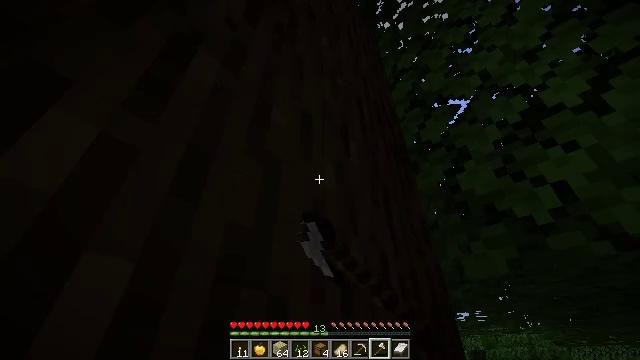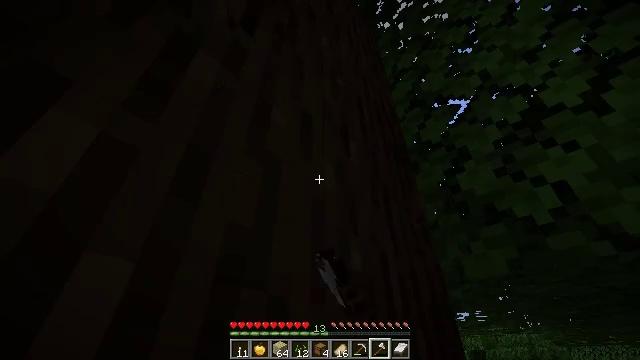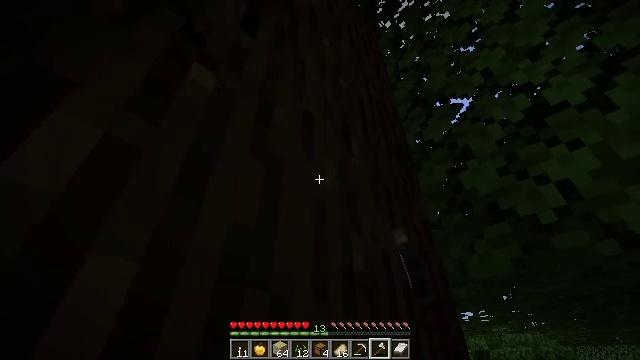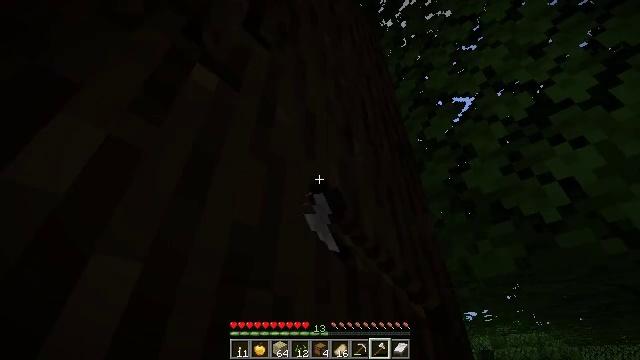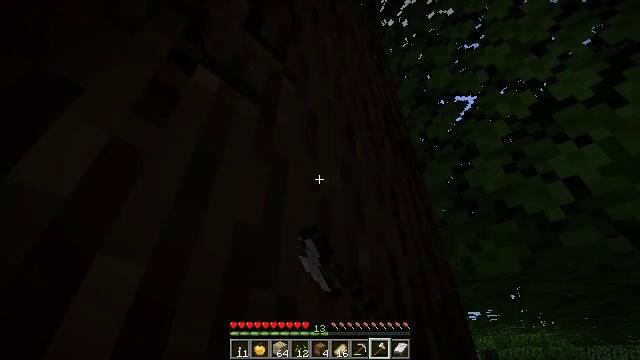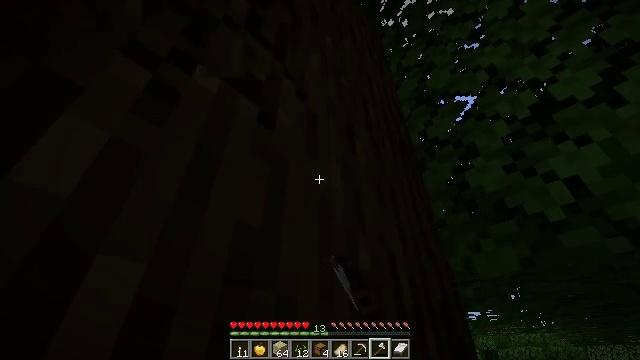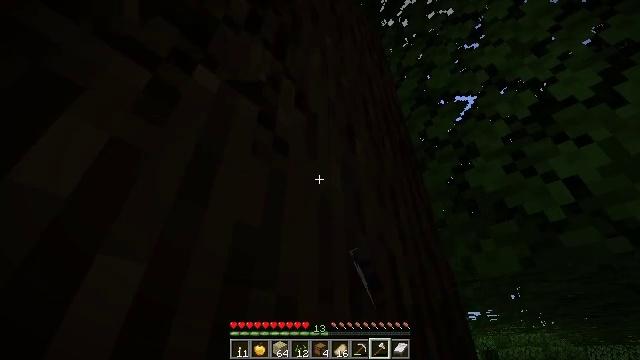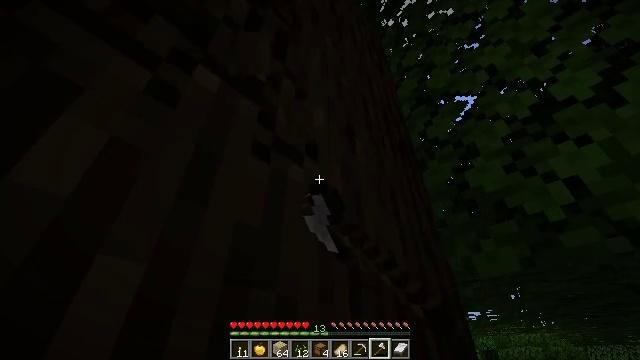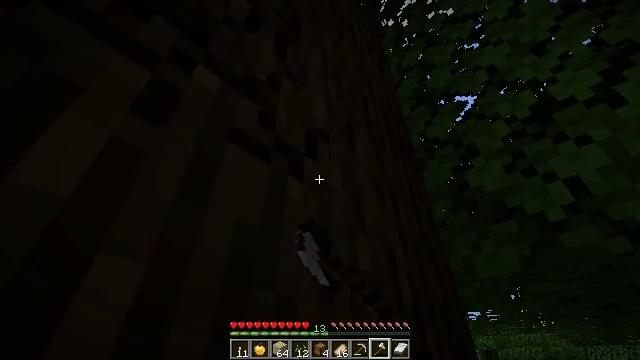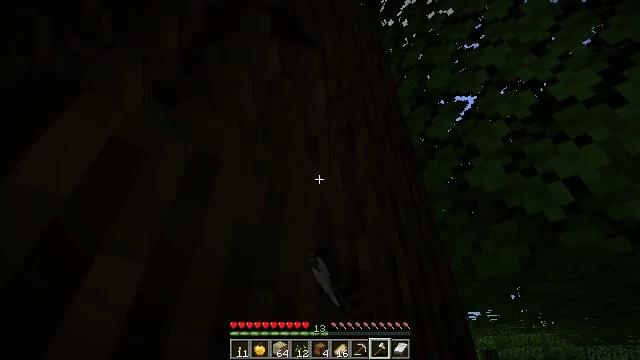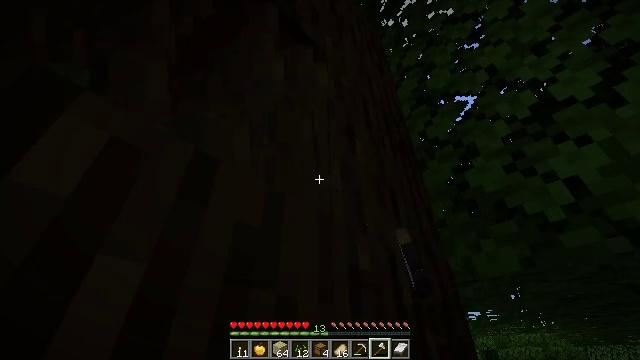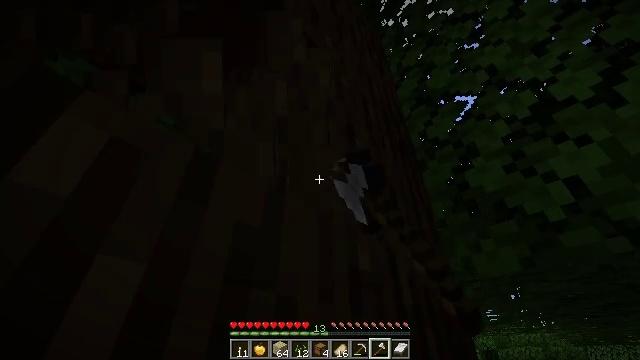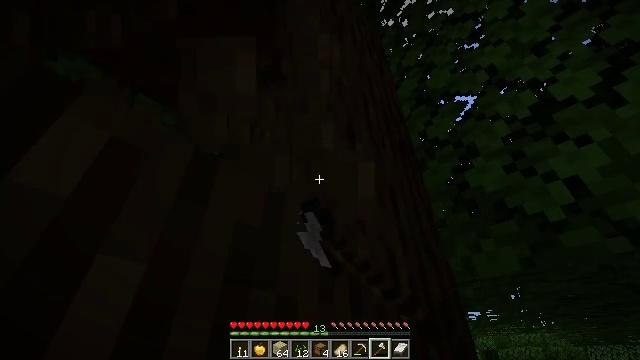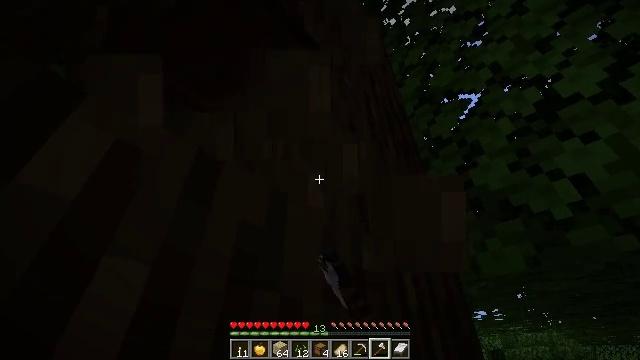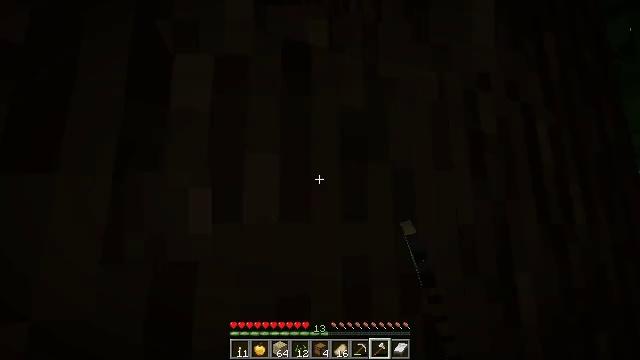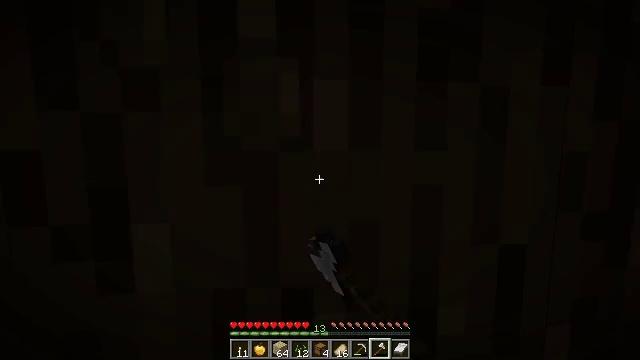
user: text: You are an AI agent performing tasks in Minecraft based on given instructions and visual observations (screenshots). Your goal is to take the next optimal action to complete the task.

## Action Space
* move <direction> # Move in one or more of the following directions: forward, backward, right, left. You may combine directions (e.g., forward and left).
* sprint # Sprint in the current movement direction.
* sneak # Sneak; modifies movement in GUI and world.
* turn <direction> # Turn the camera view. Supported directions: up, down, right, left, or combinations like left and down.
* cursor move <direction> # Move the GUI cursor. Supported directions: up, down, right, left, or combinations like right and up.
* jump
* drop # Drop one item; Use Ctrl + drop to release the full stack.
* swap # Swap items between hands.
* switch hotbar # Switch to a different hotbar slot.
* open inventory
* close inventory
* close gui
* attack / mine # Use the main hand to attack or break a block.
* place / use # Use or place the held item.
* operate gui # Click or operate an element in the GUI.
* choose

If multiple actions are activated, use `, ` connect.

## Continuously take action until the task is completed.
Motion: motion action
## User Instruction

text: Mine the dark oak log from a tree.
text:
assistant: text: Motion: attack / mine
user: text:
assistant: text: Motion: attack / mine
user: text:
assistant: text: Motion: attack / mine
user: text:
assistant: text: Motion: attack / mine
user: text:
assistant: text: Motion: attack / mine
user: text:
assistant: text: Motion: attack / mine
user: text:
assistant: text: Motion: attack / mine
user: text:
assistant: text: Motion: attack / mine
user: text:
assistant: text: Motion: attack / mine
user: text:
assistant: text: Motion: attack / mine
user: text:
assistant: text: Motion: attack / mine
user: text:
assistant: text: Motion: attack / mine
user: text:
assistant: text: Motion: attack / mine
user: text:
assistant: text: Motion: turn left and down, attack / mine
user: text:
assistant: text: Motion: turn left and down, attack / mine
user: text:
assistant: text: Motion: attack / mine
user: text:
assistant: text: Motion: attack / mine
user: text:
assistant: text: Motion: attack / mine
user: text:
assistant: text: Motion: attack / mine
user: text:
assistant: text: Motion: attack / mine
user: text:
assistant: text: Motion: attack / mine
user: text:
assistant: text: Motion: attack / mine
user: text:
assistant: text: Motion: attack / mine
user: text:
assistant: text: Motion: attack / mine
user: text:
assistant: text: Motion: attack / mine
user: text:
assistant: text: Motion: attack / mine
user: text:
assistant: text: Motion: attack / mine
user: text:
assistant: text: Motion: turn right and down, attack / mine
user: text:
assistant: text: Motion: turn down, attack / mine
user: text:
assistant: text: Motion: attack / mine